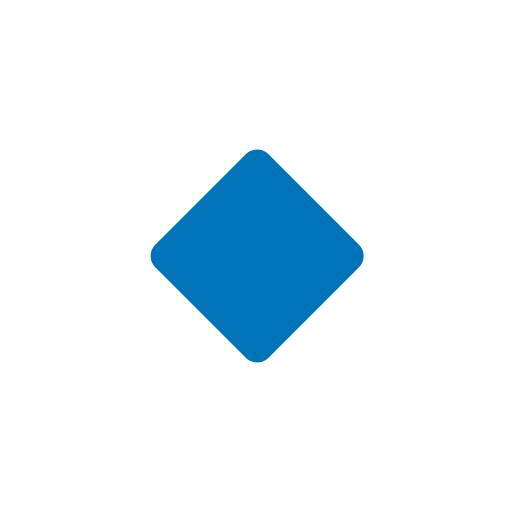
small blue diamond flat